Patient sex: F
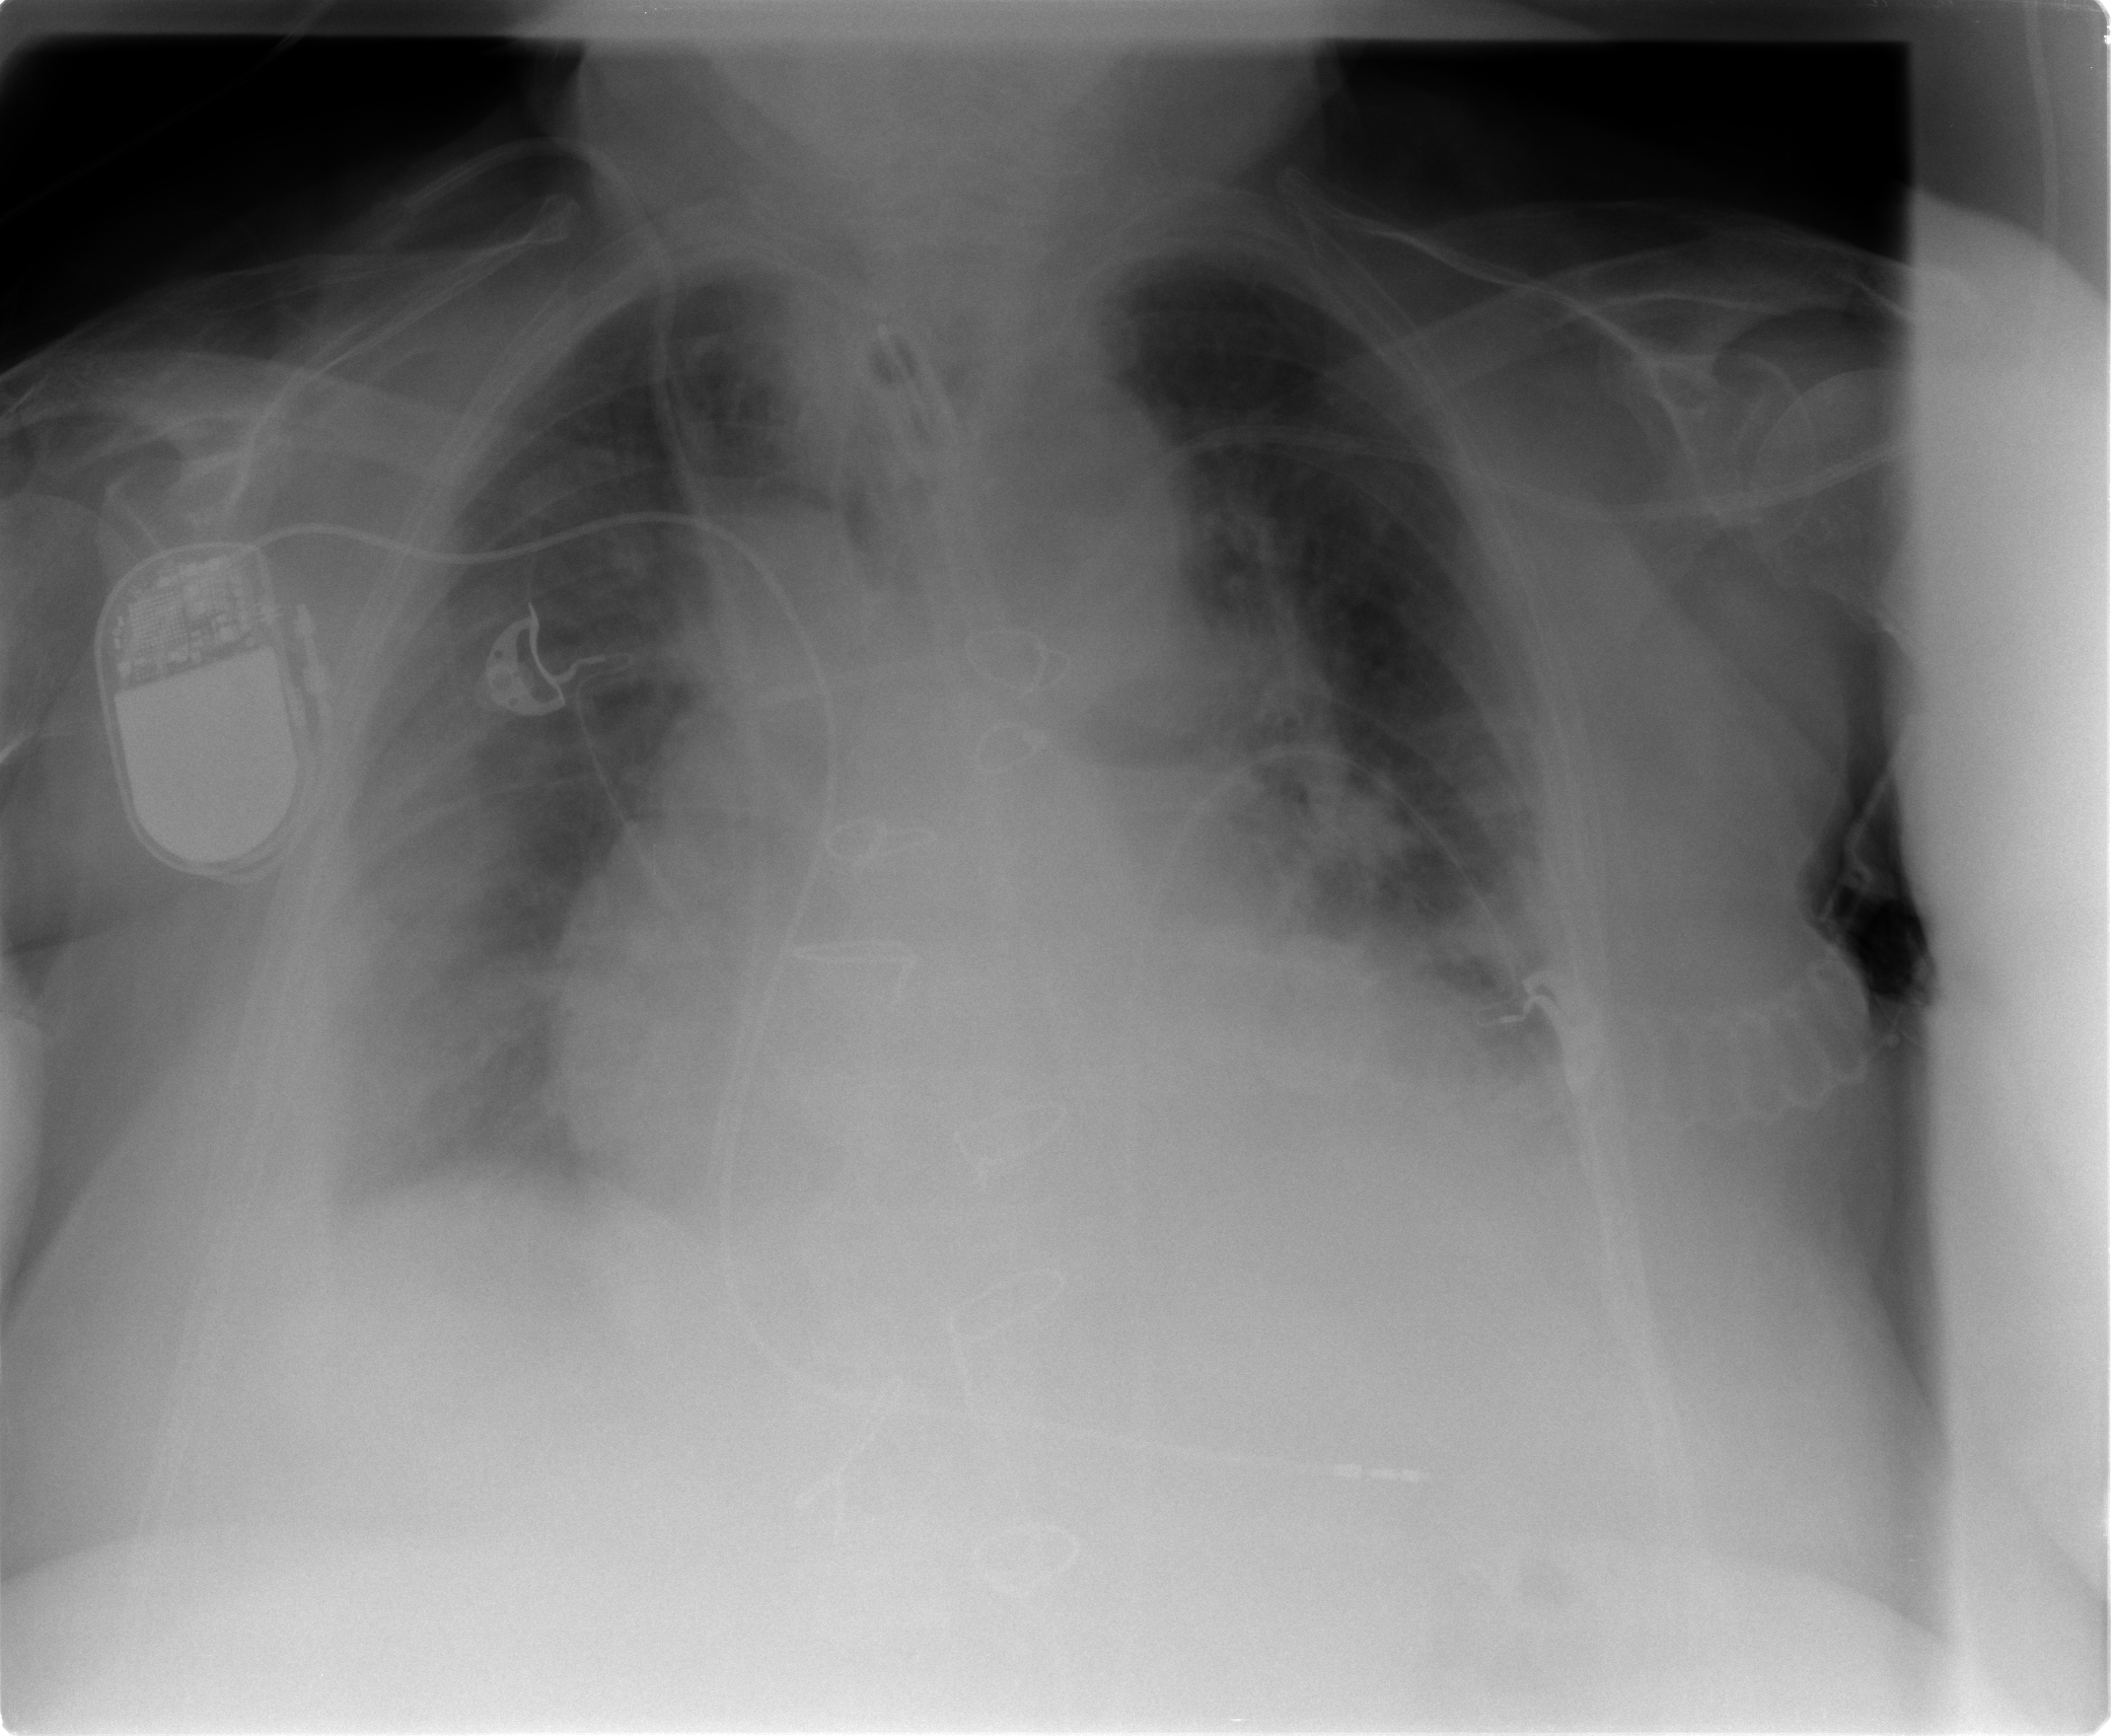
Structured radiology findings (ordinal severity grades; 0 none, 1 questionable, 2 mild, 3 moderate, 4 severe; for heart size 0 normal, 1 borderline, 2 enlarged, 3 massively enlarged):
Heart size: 2
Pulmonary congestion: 2
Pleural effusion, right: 3
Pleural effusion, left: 2
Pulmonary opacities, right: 2
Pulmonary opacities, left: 2
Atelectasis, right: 0
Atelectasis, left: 0